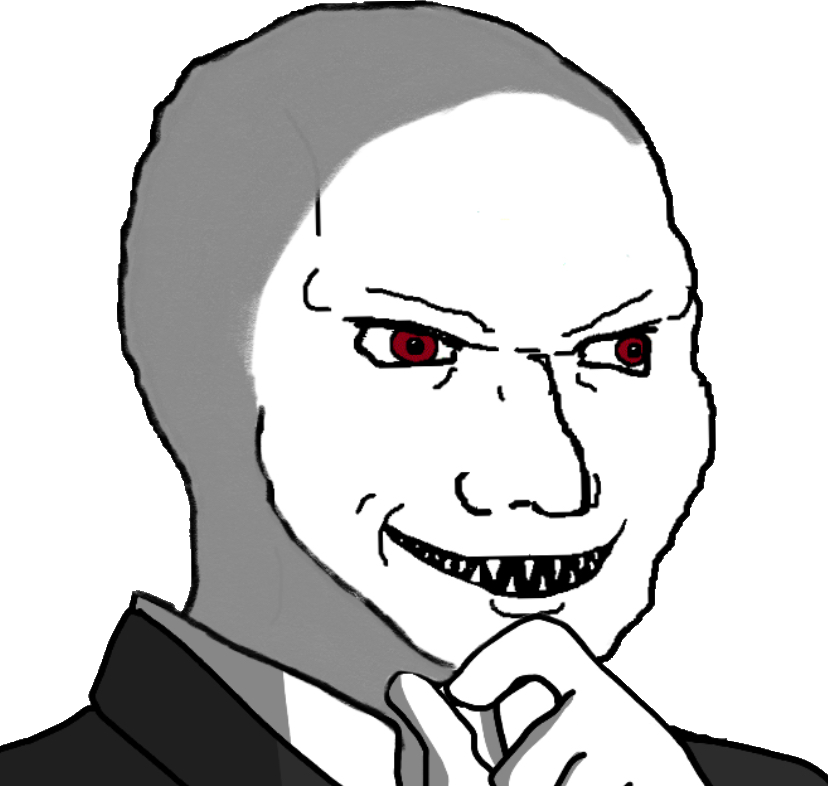
Label: 5_Oomer